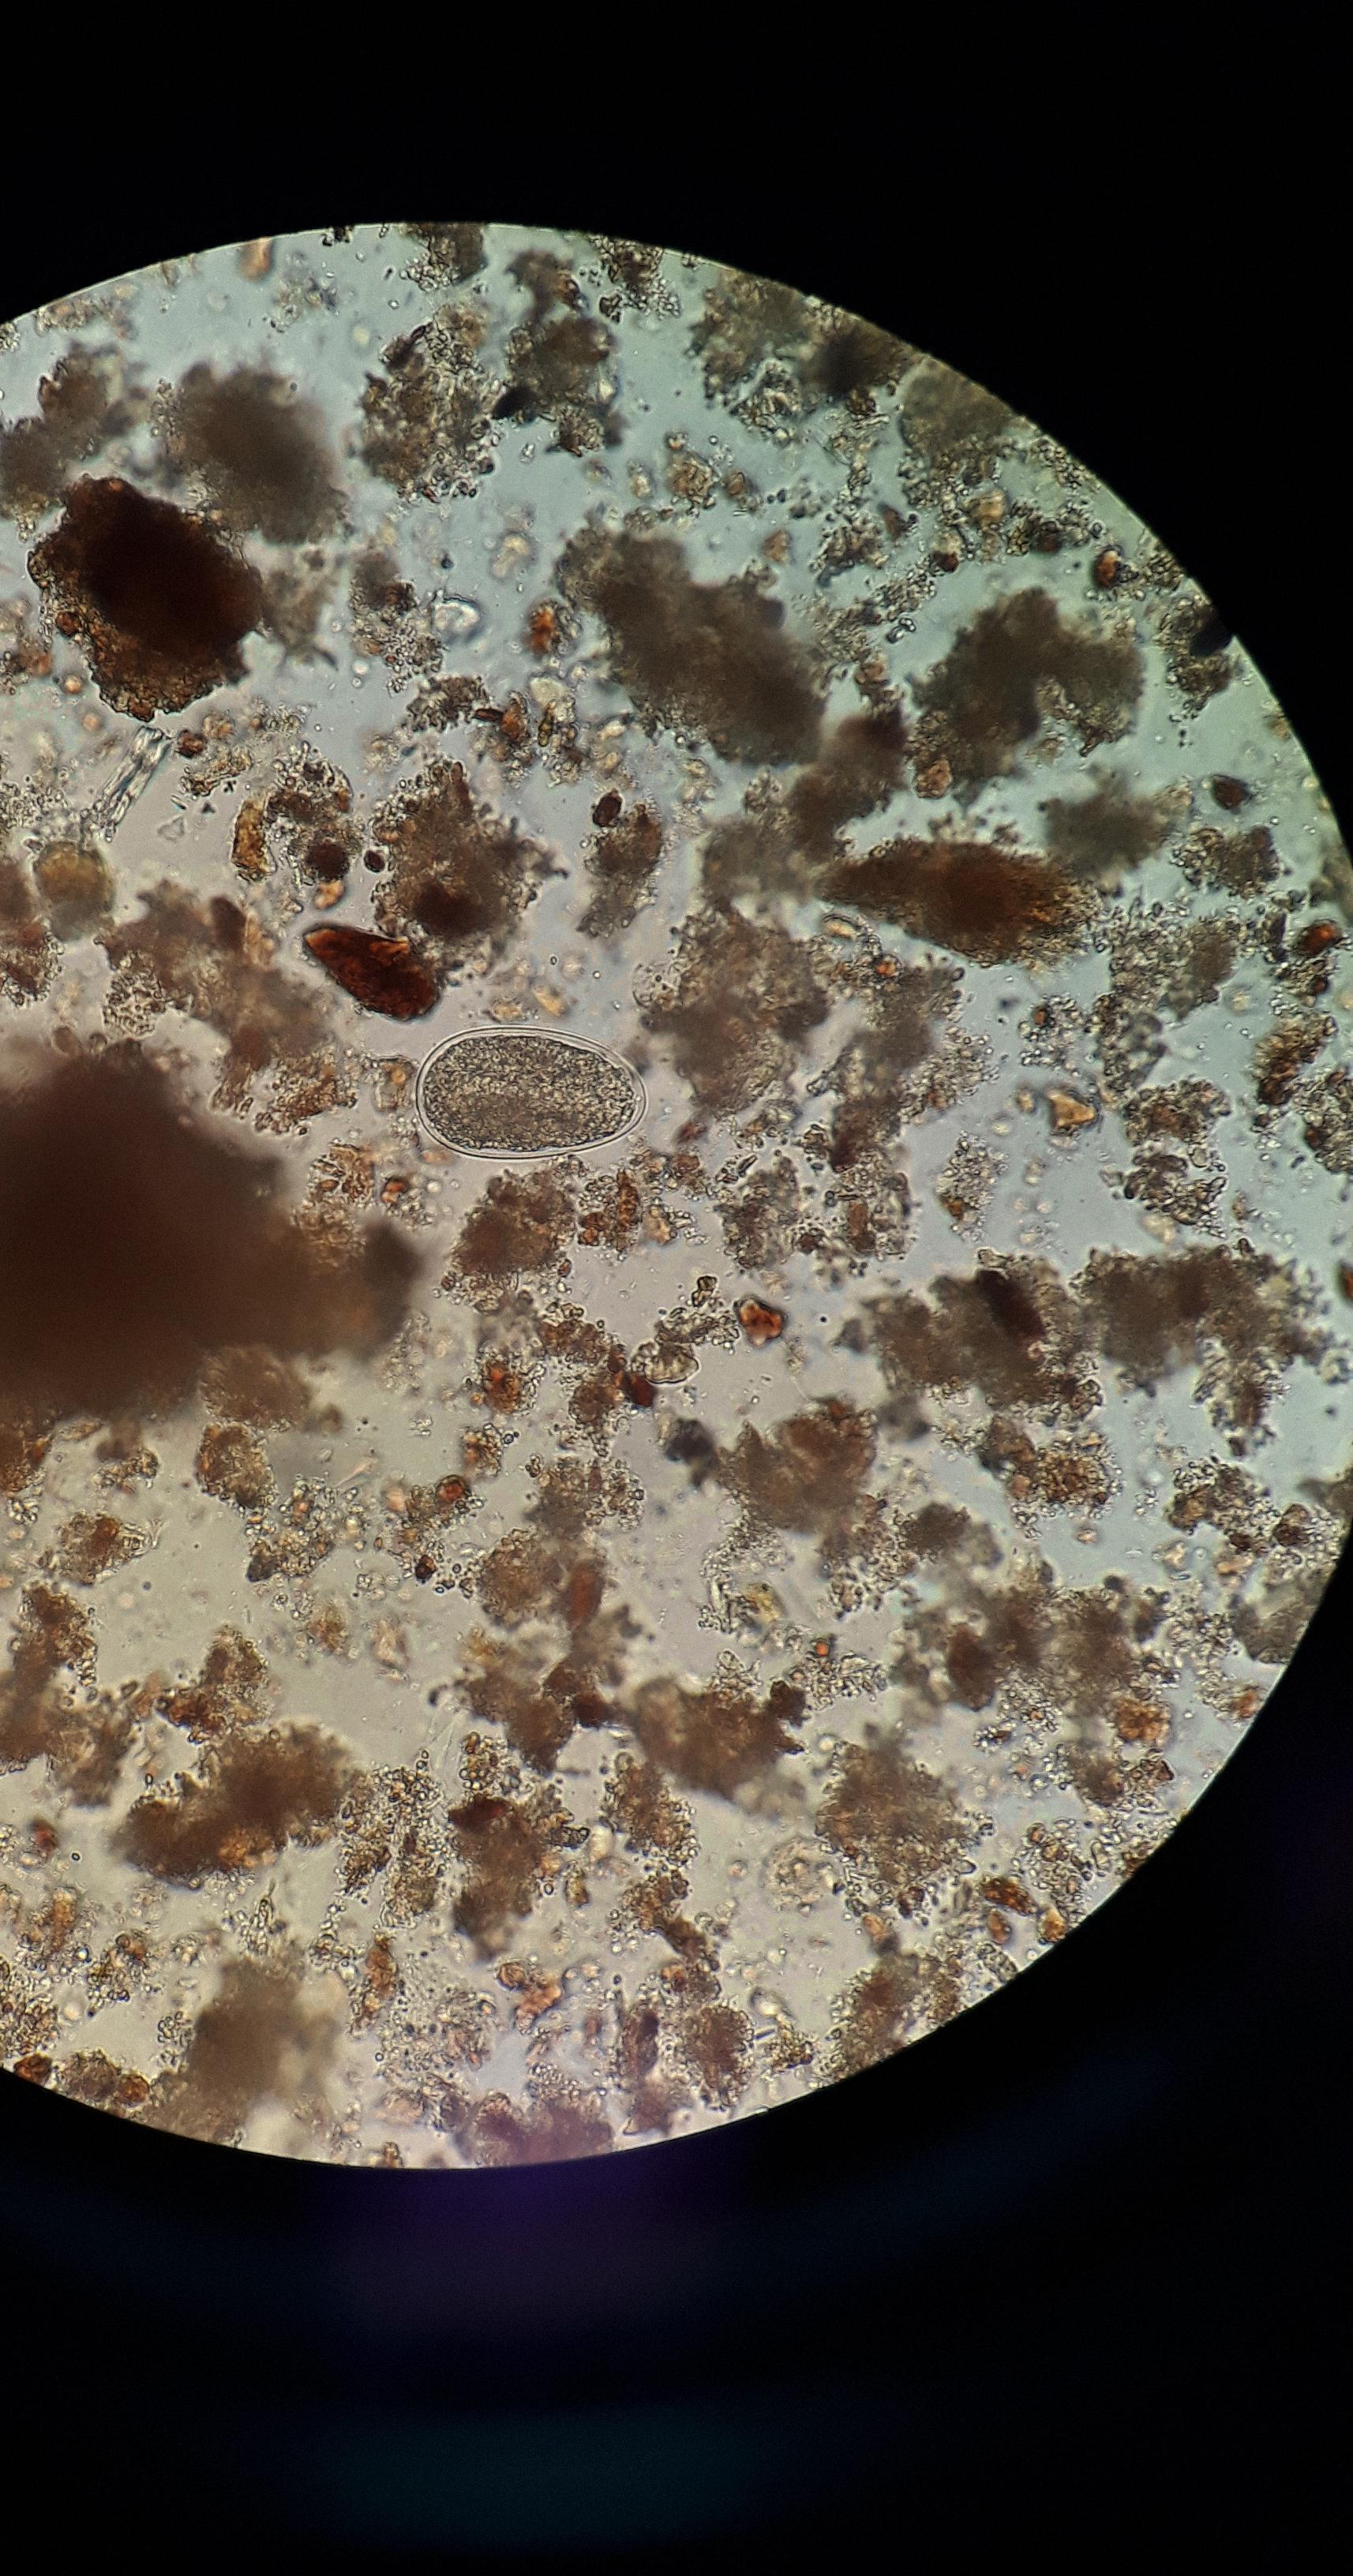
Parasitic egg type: Hookworm egg